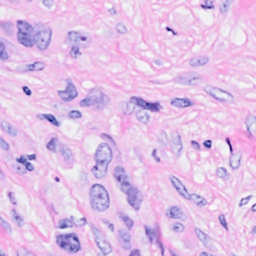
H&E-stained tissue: Breast